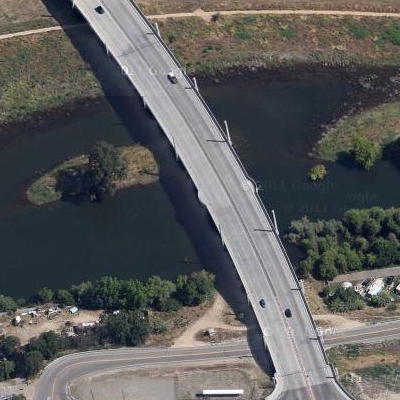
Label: RiverLake